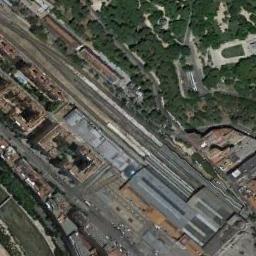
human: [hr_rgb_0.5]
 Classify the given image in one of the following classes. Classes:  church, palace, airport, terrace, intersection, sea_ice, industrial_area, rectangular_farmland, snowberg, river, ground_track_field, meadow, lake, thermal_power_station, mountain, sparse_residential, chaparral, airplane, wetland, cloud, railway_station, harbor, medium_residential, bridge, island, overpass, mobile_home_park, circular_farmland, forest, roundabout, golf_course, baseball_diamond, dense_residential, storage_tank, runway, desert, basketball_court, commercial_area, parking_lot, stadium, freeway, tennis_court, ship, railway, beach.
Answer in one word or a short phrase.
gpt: railway_station